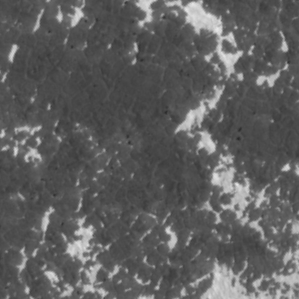
Label: frost